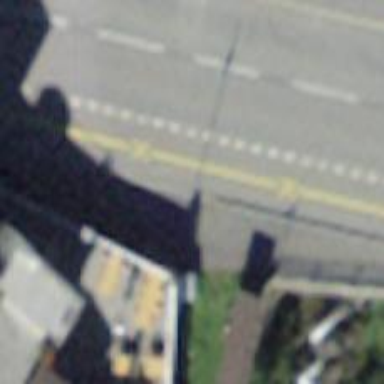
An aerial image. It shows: Bus stop with platform for public transport.